Field crop: tomato
Growth stage: 2
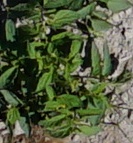
Species: tomato